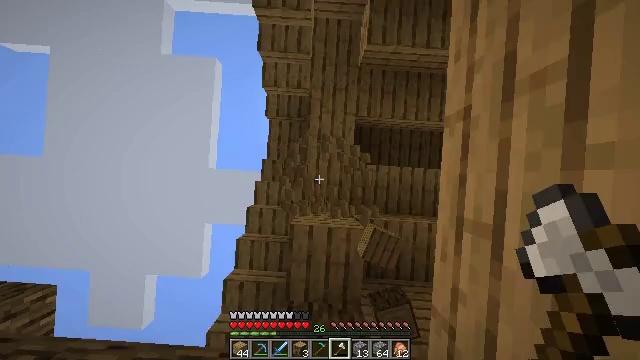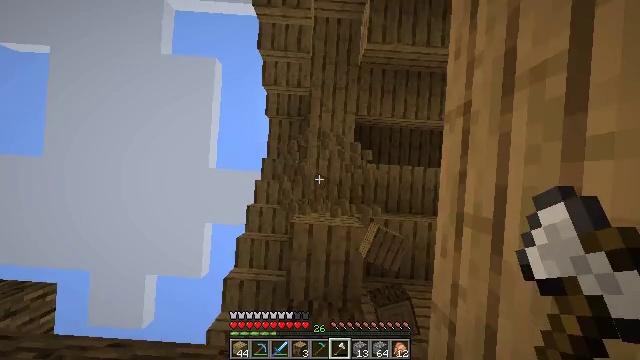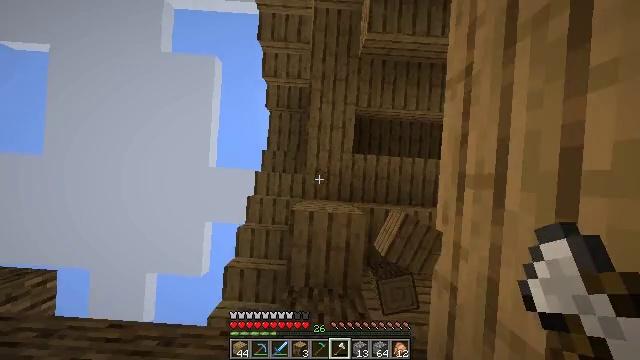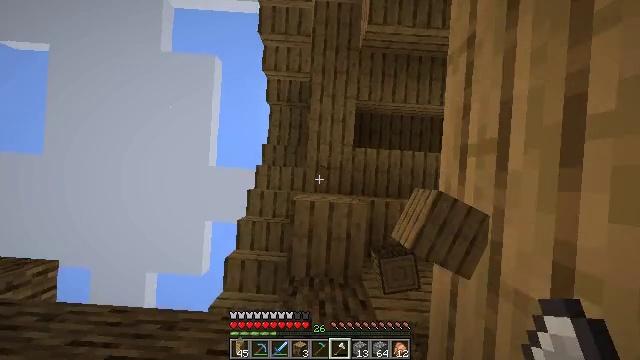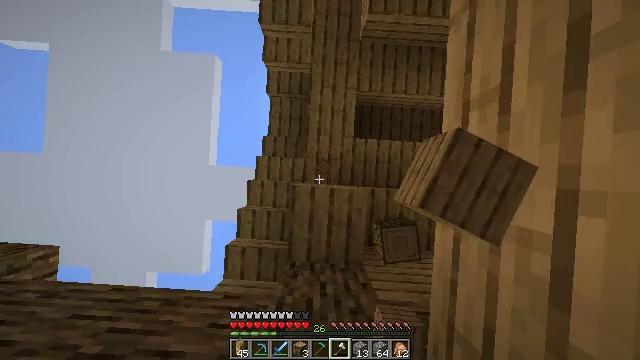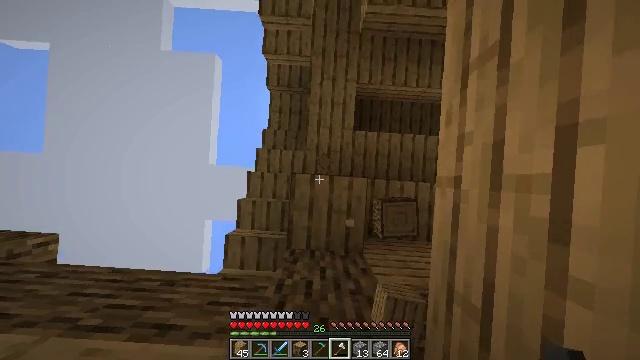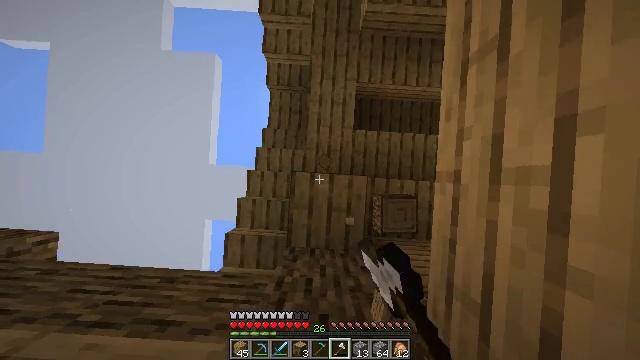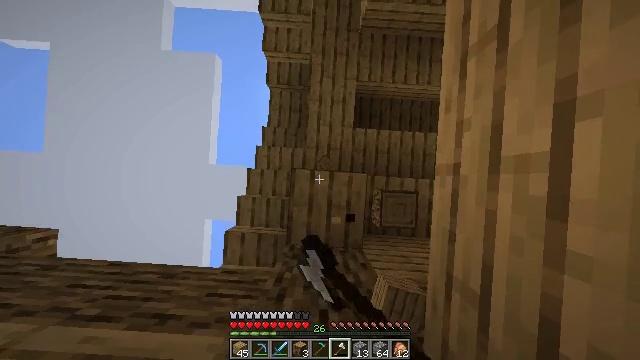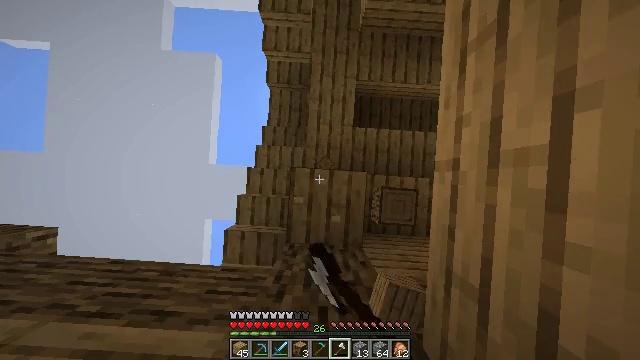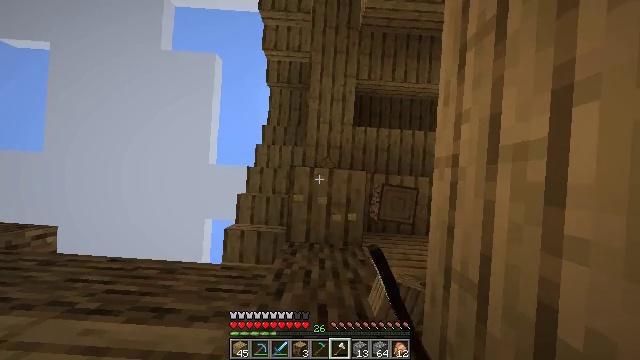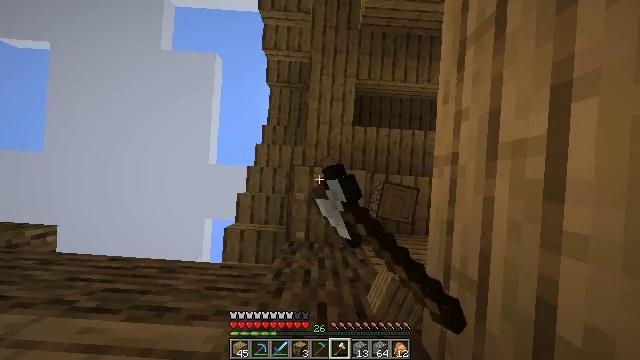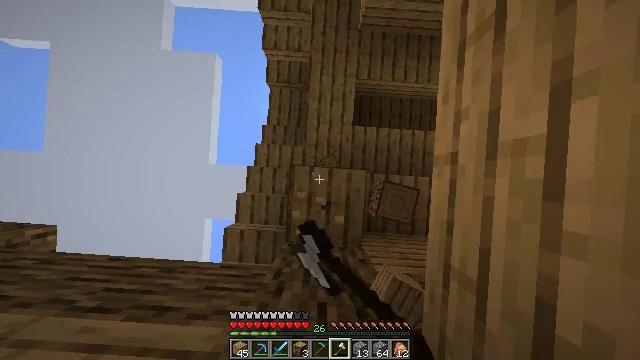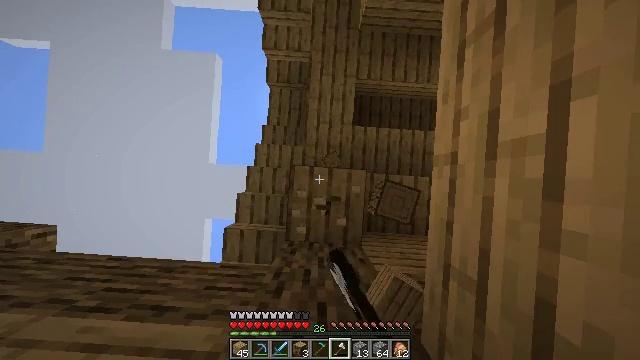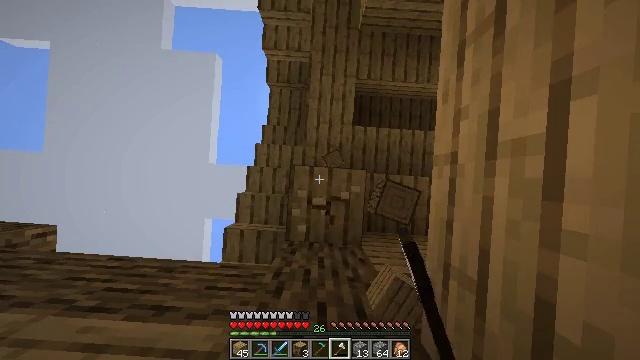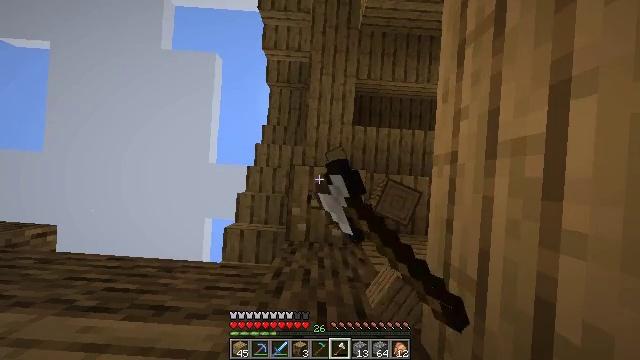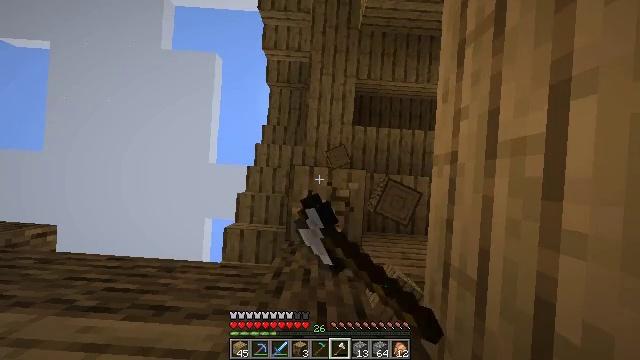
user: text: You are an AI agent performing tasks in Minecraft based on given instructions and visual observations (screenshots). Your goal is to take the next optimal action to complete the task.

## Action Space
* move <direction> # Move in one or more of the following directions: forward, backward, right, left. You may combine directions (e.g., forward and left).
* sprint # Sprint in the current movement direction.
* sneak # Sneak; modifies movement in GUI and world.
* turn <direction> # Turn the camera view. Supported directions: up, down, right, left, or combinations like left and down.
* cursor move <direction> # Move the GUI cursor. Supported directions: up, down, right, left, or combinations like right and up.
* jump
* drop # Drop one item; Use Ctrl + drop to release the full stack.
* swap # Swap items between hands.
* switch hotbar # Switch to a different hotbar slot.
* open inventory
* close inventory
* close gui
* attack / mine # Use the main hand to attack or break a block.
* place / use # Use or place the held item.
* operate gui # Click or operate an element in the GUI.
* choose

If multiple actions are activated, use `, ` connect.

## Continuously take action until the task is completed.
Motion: motion action
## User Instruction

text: Break the existing planks.
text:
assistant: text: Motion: move forward, attack / mine
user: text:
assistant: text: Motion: move forward, attack / mine
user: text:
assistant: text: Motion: move forward, attack / mine
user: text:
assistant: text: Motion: attack / mine
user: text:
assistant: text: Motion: attack / mine
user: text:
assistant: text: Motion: attack / mine
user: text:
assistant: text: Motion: attack / mine
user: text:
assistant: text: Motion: attack / mine
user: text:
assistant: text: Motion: attack / mine
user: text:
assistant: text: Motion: attack / mine
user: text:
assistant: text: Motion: attack / mine
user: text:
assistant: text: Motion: attack / mine
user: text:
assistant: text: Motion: attack / mine
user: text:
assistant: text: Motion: attack / mine
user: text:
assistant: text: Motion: attack / mine
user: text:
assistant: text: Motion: attack / mine
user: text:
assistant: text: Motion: attack / mine
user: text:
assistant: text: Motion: attack / mine
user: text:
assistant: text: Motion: attack / mine
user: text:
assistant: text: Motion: attack / mine
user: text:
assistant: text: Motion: attack / mine
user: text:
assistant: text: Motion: attack / mine
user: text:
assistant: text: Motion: attack / mine
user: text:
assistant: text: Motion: attack / mine
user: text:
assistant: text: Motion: attack / mine